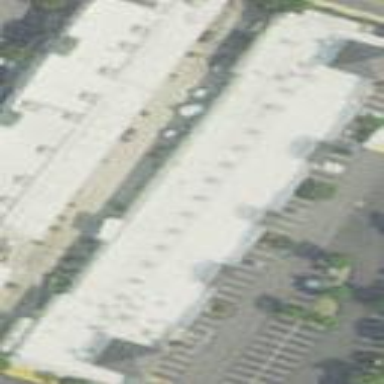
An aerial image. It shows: Commercial building.